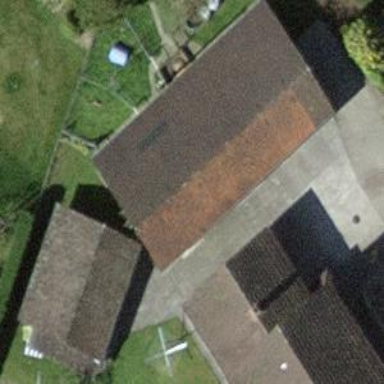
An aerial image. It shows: Garage building.